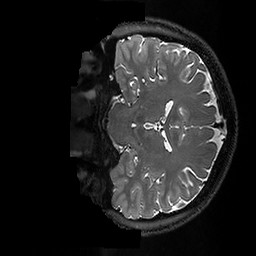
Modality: T2w
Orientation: coronal
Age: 26
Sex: male
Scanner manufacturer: ge
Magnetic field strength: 3 T
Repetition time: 3.202 s
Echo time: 0.05868 s